Question: I have got an easy 'HTML' page where I am displaying few 'radio buttons':
'''
<form action="#" th:action="@{/processForm}" th:object="${priorities}"
method="post">
<fieldset>
<table style="width: 500px">
<tr th:each="item : ${chosen}">
<td>
<div>
<div>
<label th:text="${item}">example</label>
<input type="radio" th:name="${'priorities[' + item + ']'}" value="a" />A
<input type="radio" th:name="${'priorities[' + item + ']'}" value="b" />B
<input type="radio" th:name="${'priorities[' + item + ']'}" value="c" />C
</div>
</div>
</td>
</tr>
<tr>
<td></td>
<td></td>
</tr>
<tr>
<td>
<button type="submit"
class="btn btn-xs btn-primary margin10-right paddingNew"
name="save">Calculate!</button>
</td>
<td></td>
</tr>
</table>
</fieldset>
</form>
'''
Here you got what I can see:

I would like to send this data to my controller, so I created one:
'''
@RequestMapping(value = "/processForm", method = RequestMethod.POST)
public String save(@ModelAttribute(value = "foo") ClusterParams foo,
@ModelAttribute(value = "priorities") HashMap<String, String> priorities,
final ModelMap m) throws ClassNotFoundException, IOException,
InterruptedException {
for (String s : priorities.keySet()) {
System.out.println(s);
}
}
'''
Here you can see my class Weights ():
'''
public class Weights {
Map<String, String> priorities = new HashMap<String, String>();
public Map<String, String> getPriorities() {
return priorities;
}
public void setPriorities(Map<String, String> priorities) {
this.priorities = priorities;
}
}
'''
but I have no idea how to set the values with thymeleaf.
I would like to get a mapping:
'''
camera -> B
video -> C
'''
Could you help me to do that? Of course it is my idea with creating a HashMap, if there is any other solution I will change it.
Thank you in advance
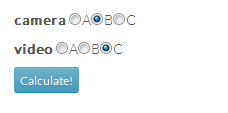
Answer: According to <URL>, you should have '<input>' names such as 'priorities[camera]' in generated HTML to make it work.
Try the following:
'''
<input type="radio" th:name="${'priorities[' + item + ']'}" value="a" />
'''